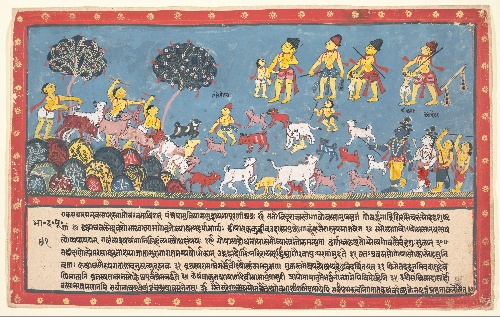
Date: 1800–1825
Object type: Folio
Classification: Paintings
Medium: Ink and opaque watercolor on paper
Culture: India (Orissa)
Dimensions: 9 5/8 x 15 1/4 in. (24.4 x 38.7 cm)
Department: Asian Art
Credit line: Purchase, Mr. and Mrs. Harry Kahn Gift Fund, 1974
Accession year: 1974
Repository: Metropolitan Museum of Art, New York, NY
Tags: Men|Cows|Krishna